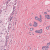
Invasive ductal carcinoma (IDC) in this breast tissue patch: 0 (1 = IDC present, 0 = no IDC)